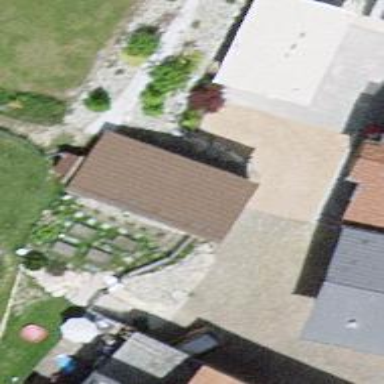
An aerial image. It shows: Shed.